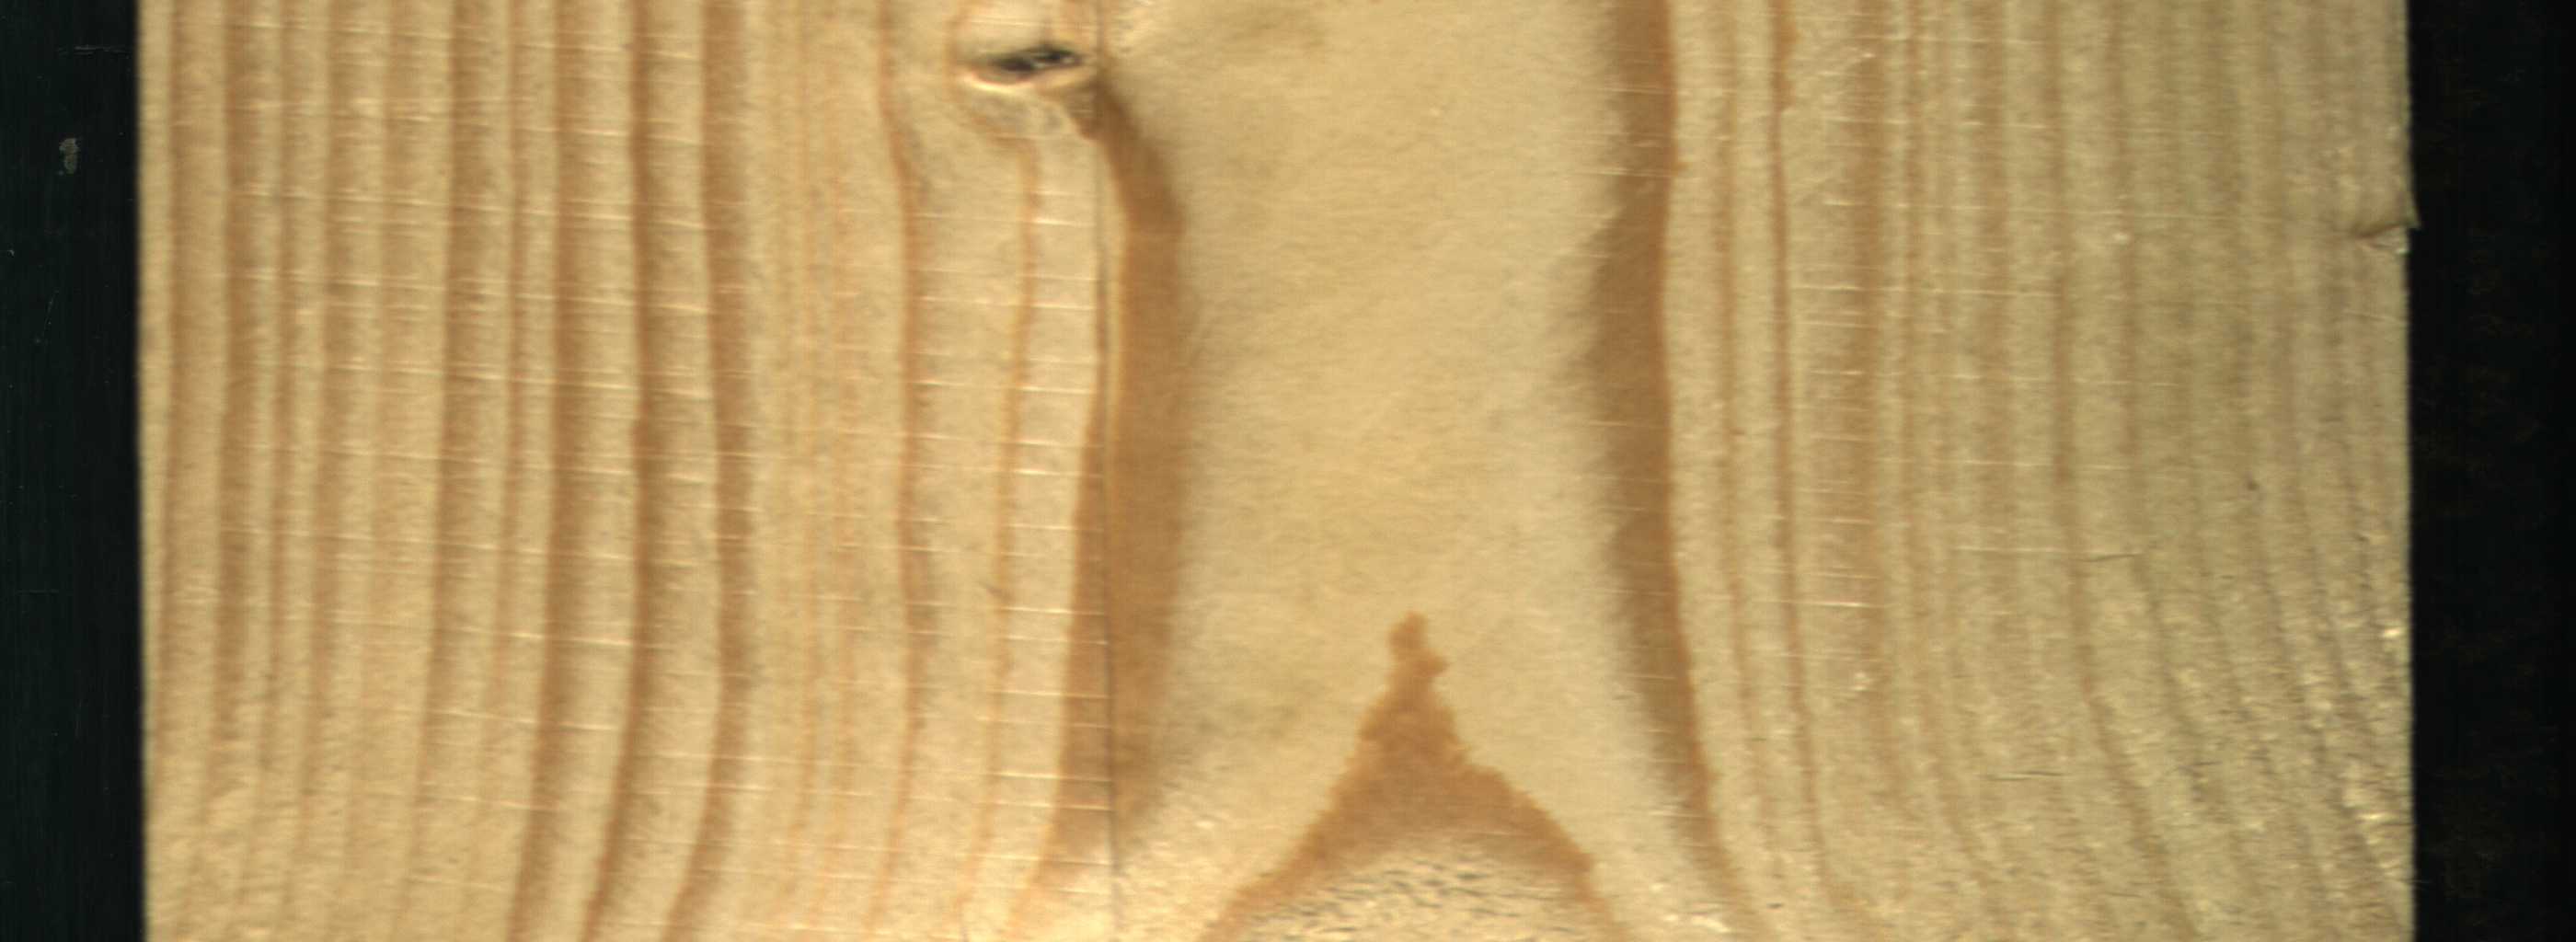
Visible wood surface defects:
Dead_Knot